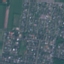
Land use / land cover: Residential